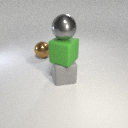
large gray metal sphere above large green rubber cube